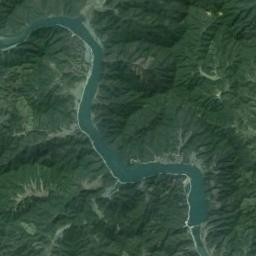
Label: river